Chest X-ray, AP view. Patient: 63 years old, sex M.
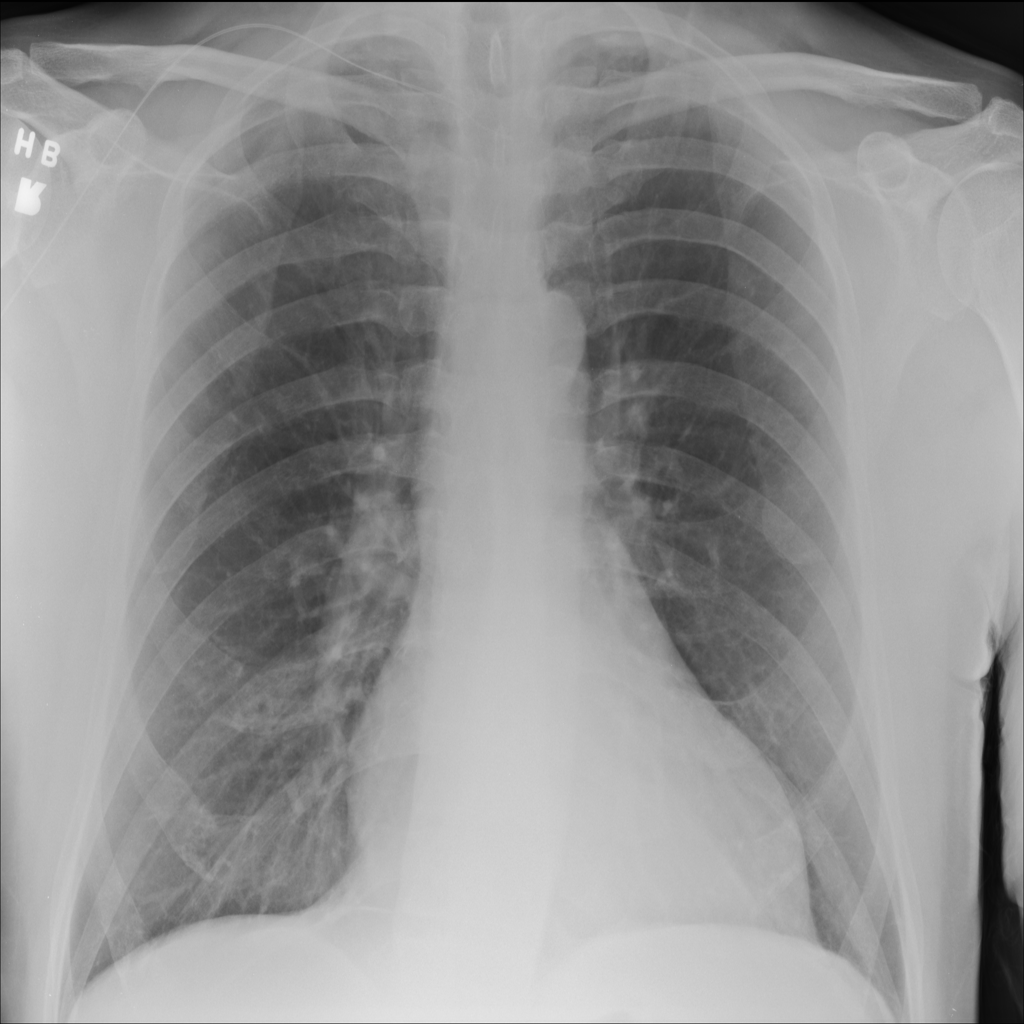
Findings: No Finding